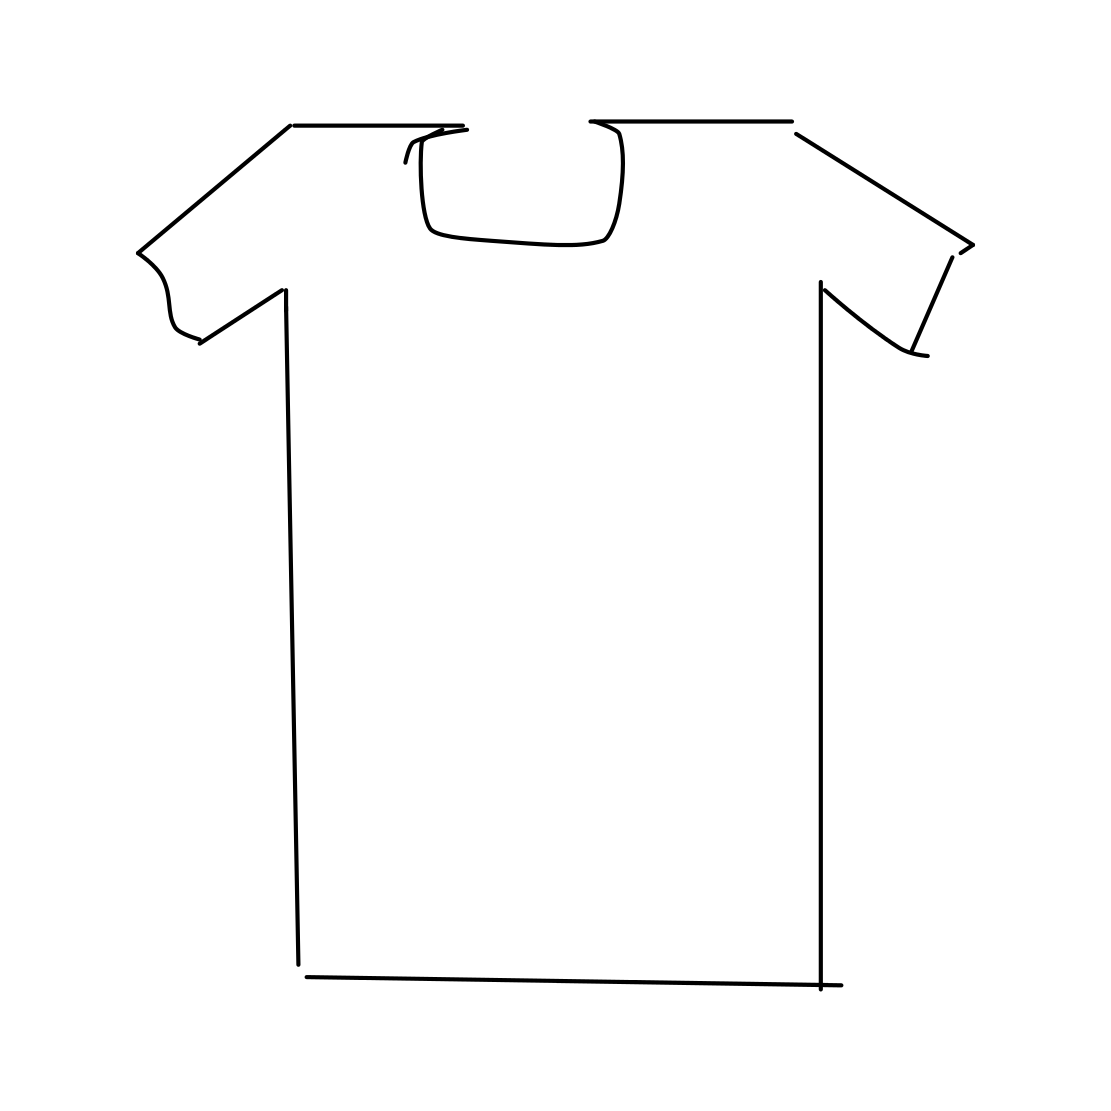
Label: t-shirt